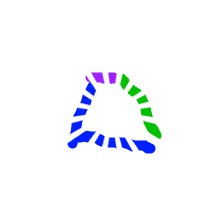
Shape: trapezoid